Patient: sex F, age 68
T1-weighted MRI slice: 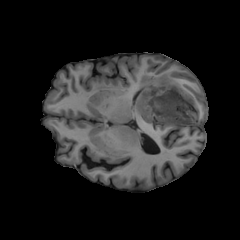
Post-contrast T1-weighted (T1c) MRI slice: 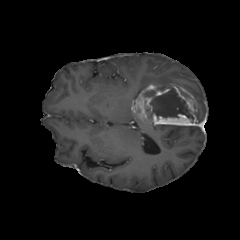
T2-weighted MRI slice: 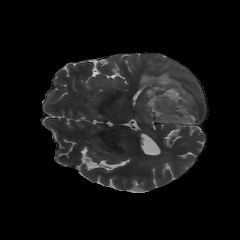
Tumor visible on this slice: yes
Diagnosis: Glioblastoma, IDH-wildtype
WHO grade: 4